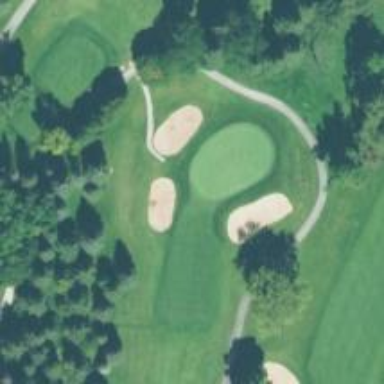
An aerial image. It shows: View of golf hole.